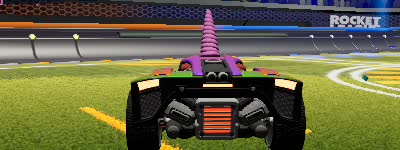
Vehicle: breakout